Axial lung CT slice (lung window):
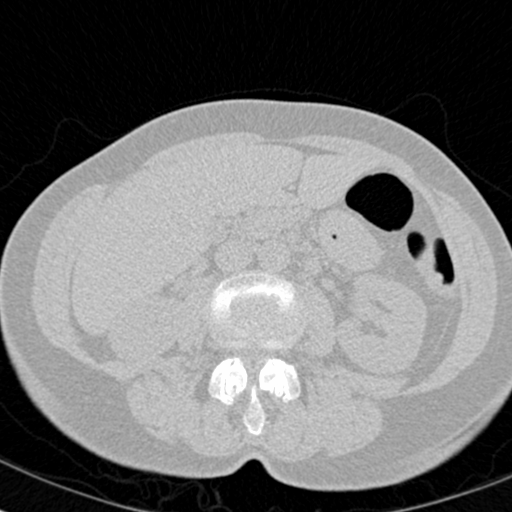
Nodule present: no